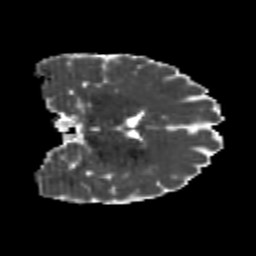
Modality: MD
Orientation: coronal
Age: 20
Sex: male
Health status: healthy
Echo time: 0.074 s